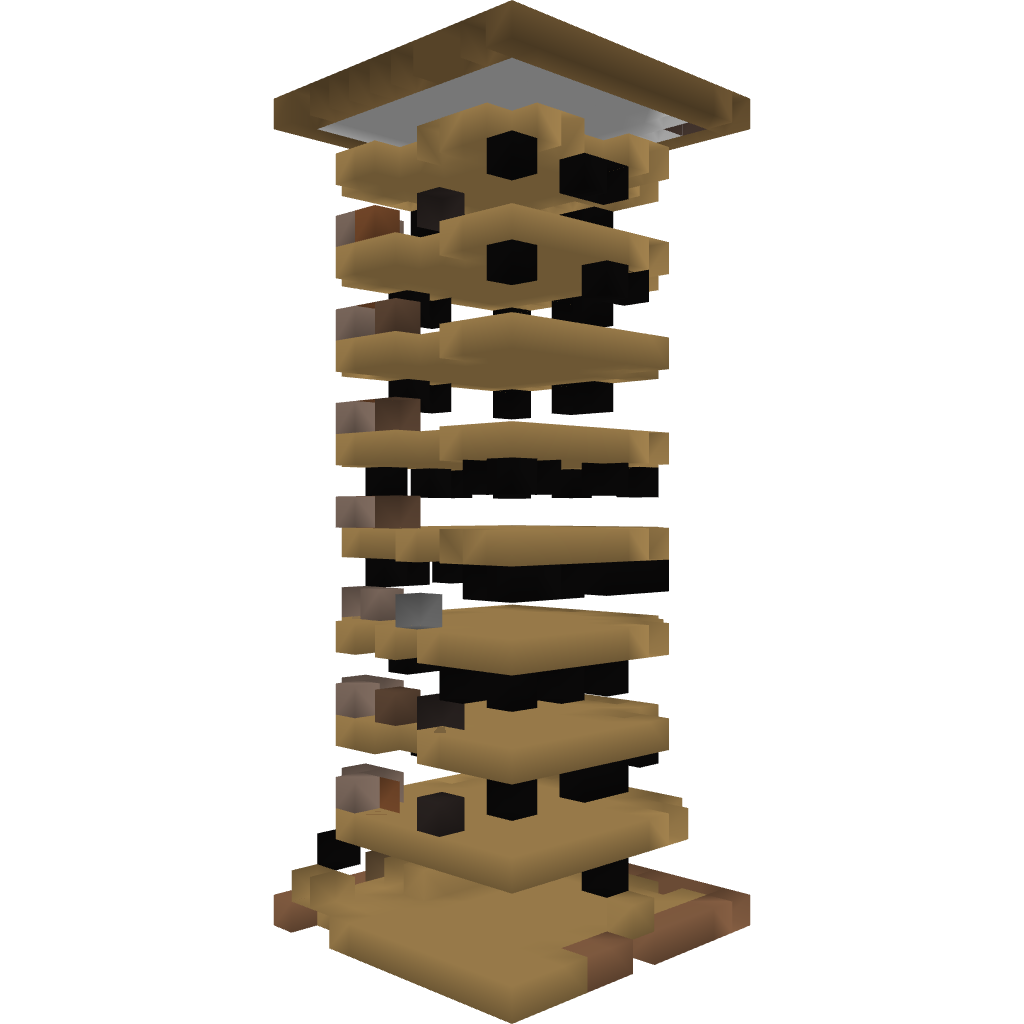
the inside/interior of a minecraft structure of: Grunting Boar Inn Hotel - By Cybersneeze